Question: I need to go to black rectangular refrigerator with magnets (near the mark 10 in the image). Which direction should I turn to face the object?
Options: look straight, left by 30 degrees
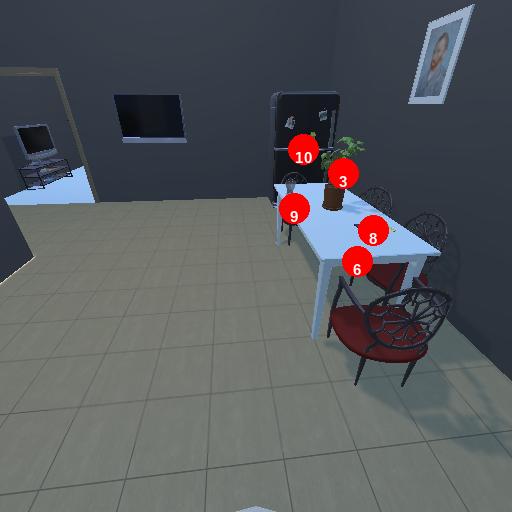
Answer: look straight